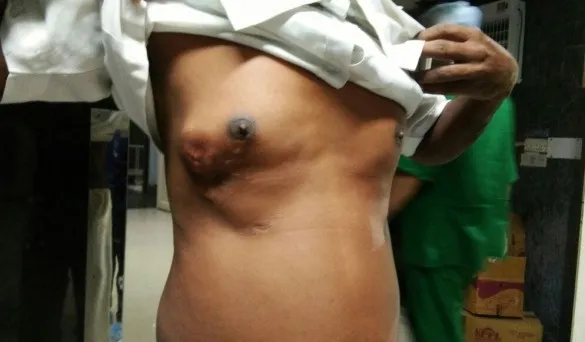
Pre-operative appearance:4 x 5-cm firm reddish-pink nodule, fixed with the overlying skin and mobile in all directions, 2-cm lateral to the right nipple-areola complex extending up to the anterior axillary lin.
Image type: medical_photograph (other_medical_photograph)